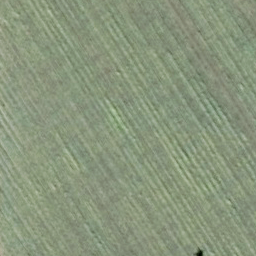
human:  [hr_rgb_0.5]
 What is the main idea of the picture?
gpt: farmland